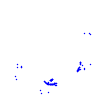
Particle: proton